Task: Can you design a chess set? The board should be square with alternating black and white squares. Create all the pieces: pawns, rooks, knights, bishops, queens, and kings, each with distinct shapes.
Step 386:
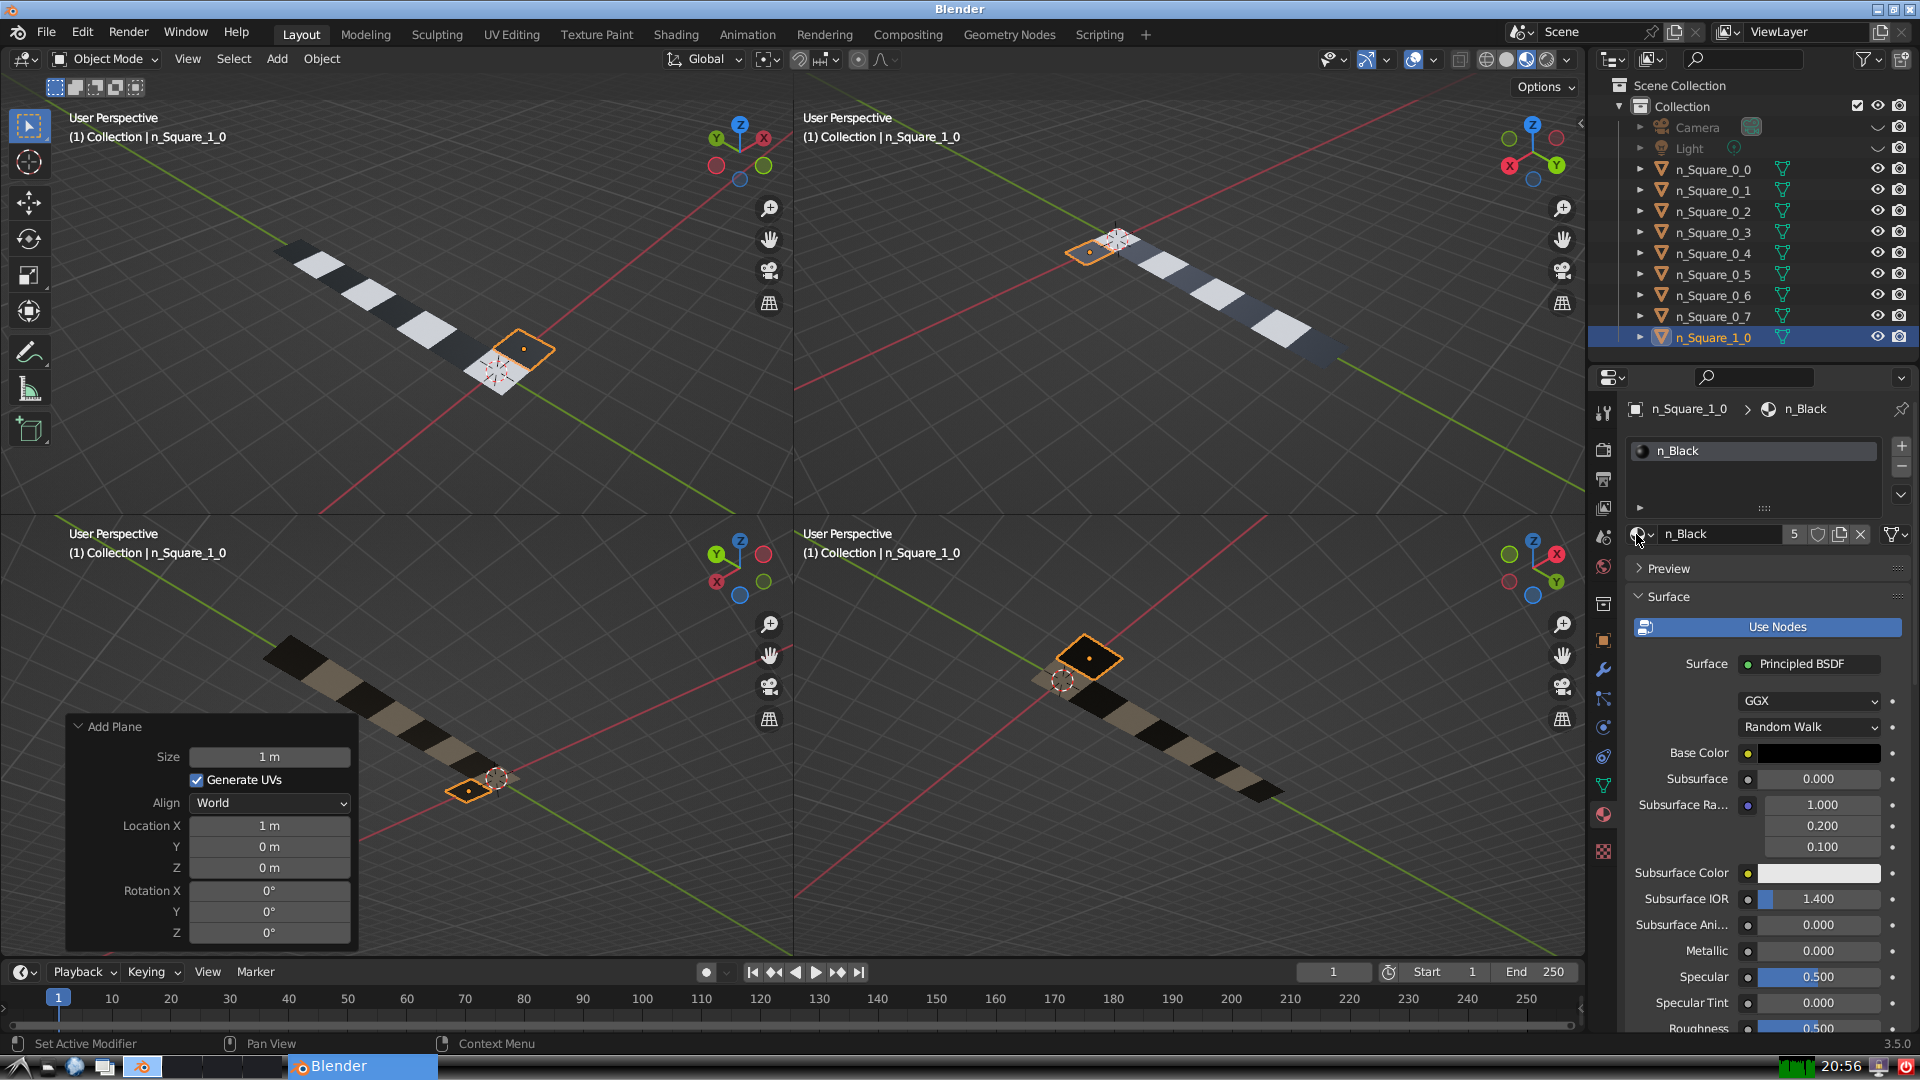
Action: {"mouse_move": [278, 58]}